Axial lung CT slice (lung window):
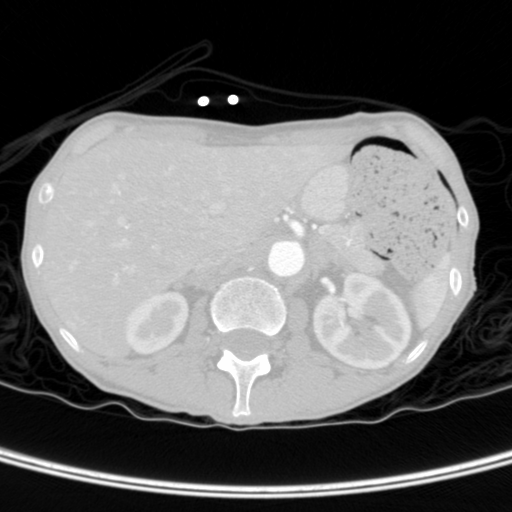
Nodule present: no